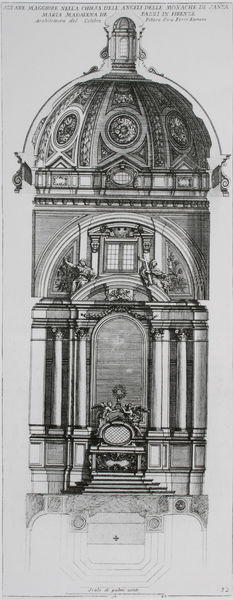
Titel: Altarwand im Chor von Santa Maria Maddalena dei Pazzi in Florenz
Künstler: Ciro Ferri
Schlagwörter: weiß, fenster, grau, laterne, licht, schmuck, schwarz, skizze, säule, säulen, zeichnung, ornament, architektur, barock, spitze, stein, kirche, kreis, turm, engel, schrift, ansicht, bogen, fahne, giebel, graphik, pilaster, rundbogen, kuppel, treppe, treppen, arch, architecture, church, columns, ornate, steps, throne, white, window, black, gray, grey, seat, windows, detail, stufe, stufen, nische, schild, gewölbe, antike, medaillon, dom, denkmal, druckgraphik, schnitt, stich, illustration, schwarzweiß, kreise, beschriftung, entwurf, stift, altar, kapitelle, portal, rosette, grab, angel, angels, roman, building, kapelle, roof, plan, fresko, entrance, drawing, kupferstich, dreiecke, writing, wings, grabmal, italy, grundriss, aufriss, archway, dome, latein, prospekt, basilica, cathedral, cupola, medaillons, art, engraving, grabkapelle, circles, kuppfel, round, ball, text, rippenb, saule, blueprint, pillars, pilar, ovals, label, crooked, dorm, panes, maria magdalena, cupula, etailengraving, come, basilicca, archetiecture, chucrch, vitro